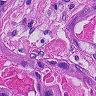
Metastatic tissue present: yes